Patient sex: M
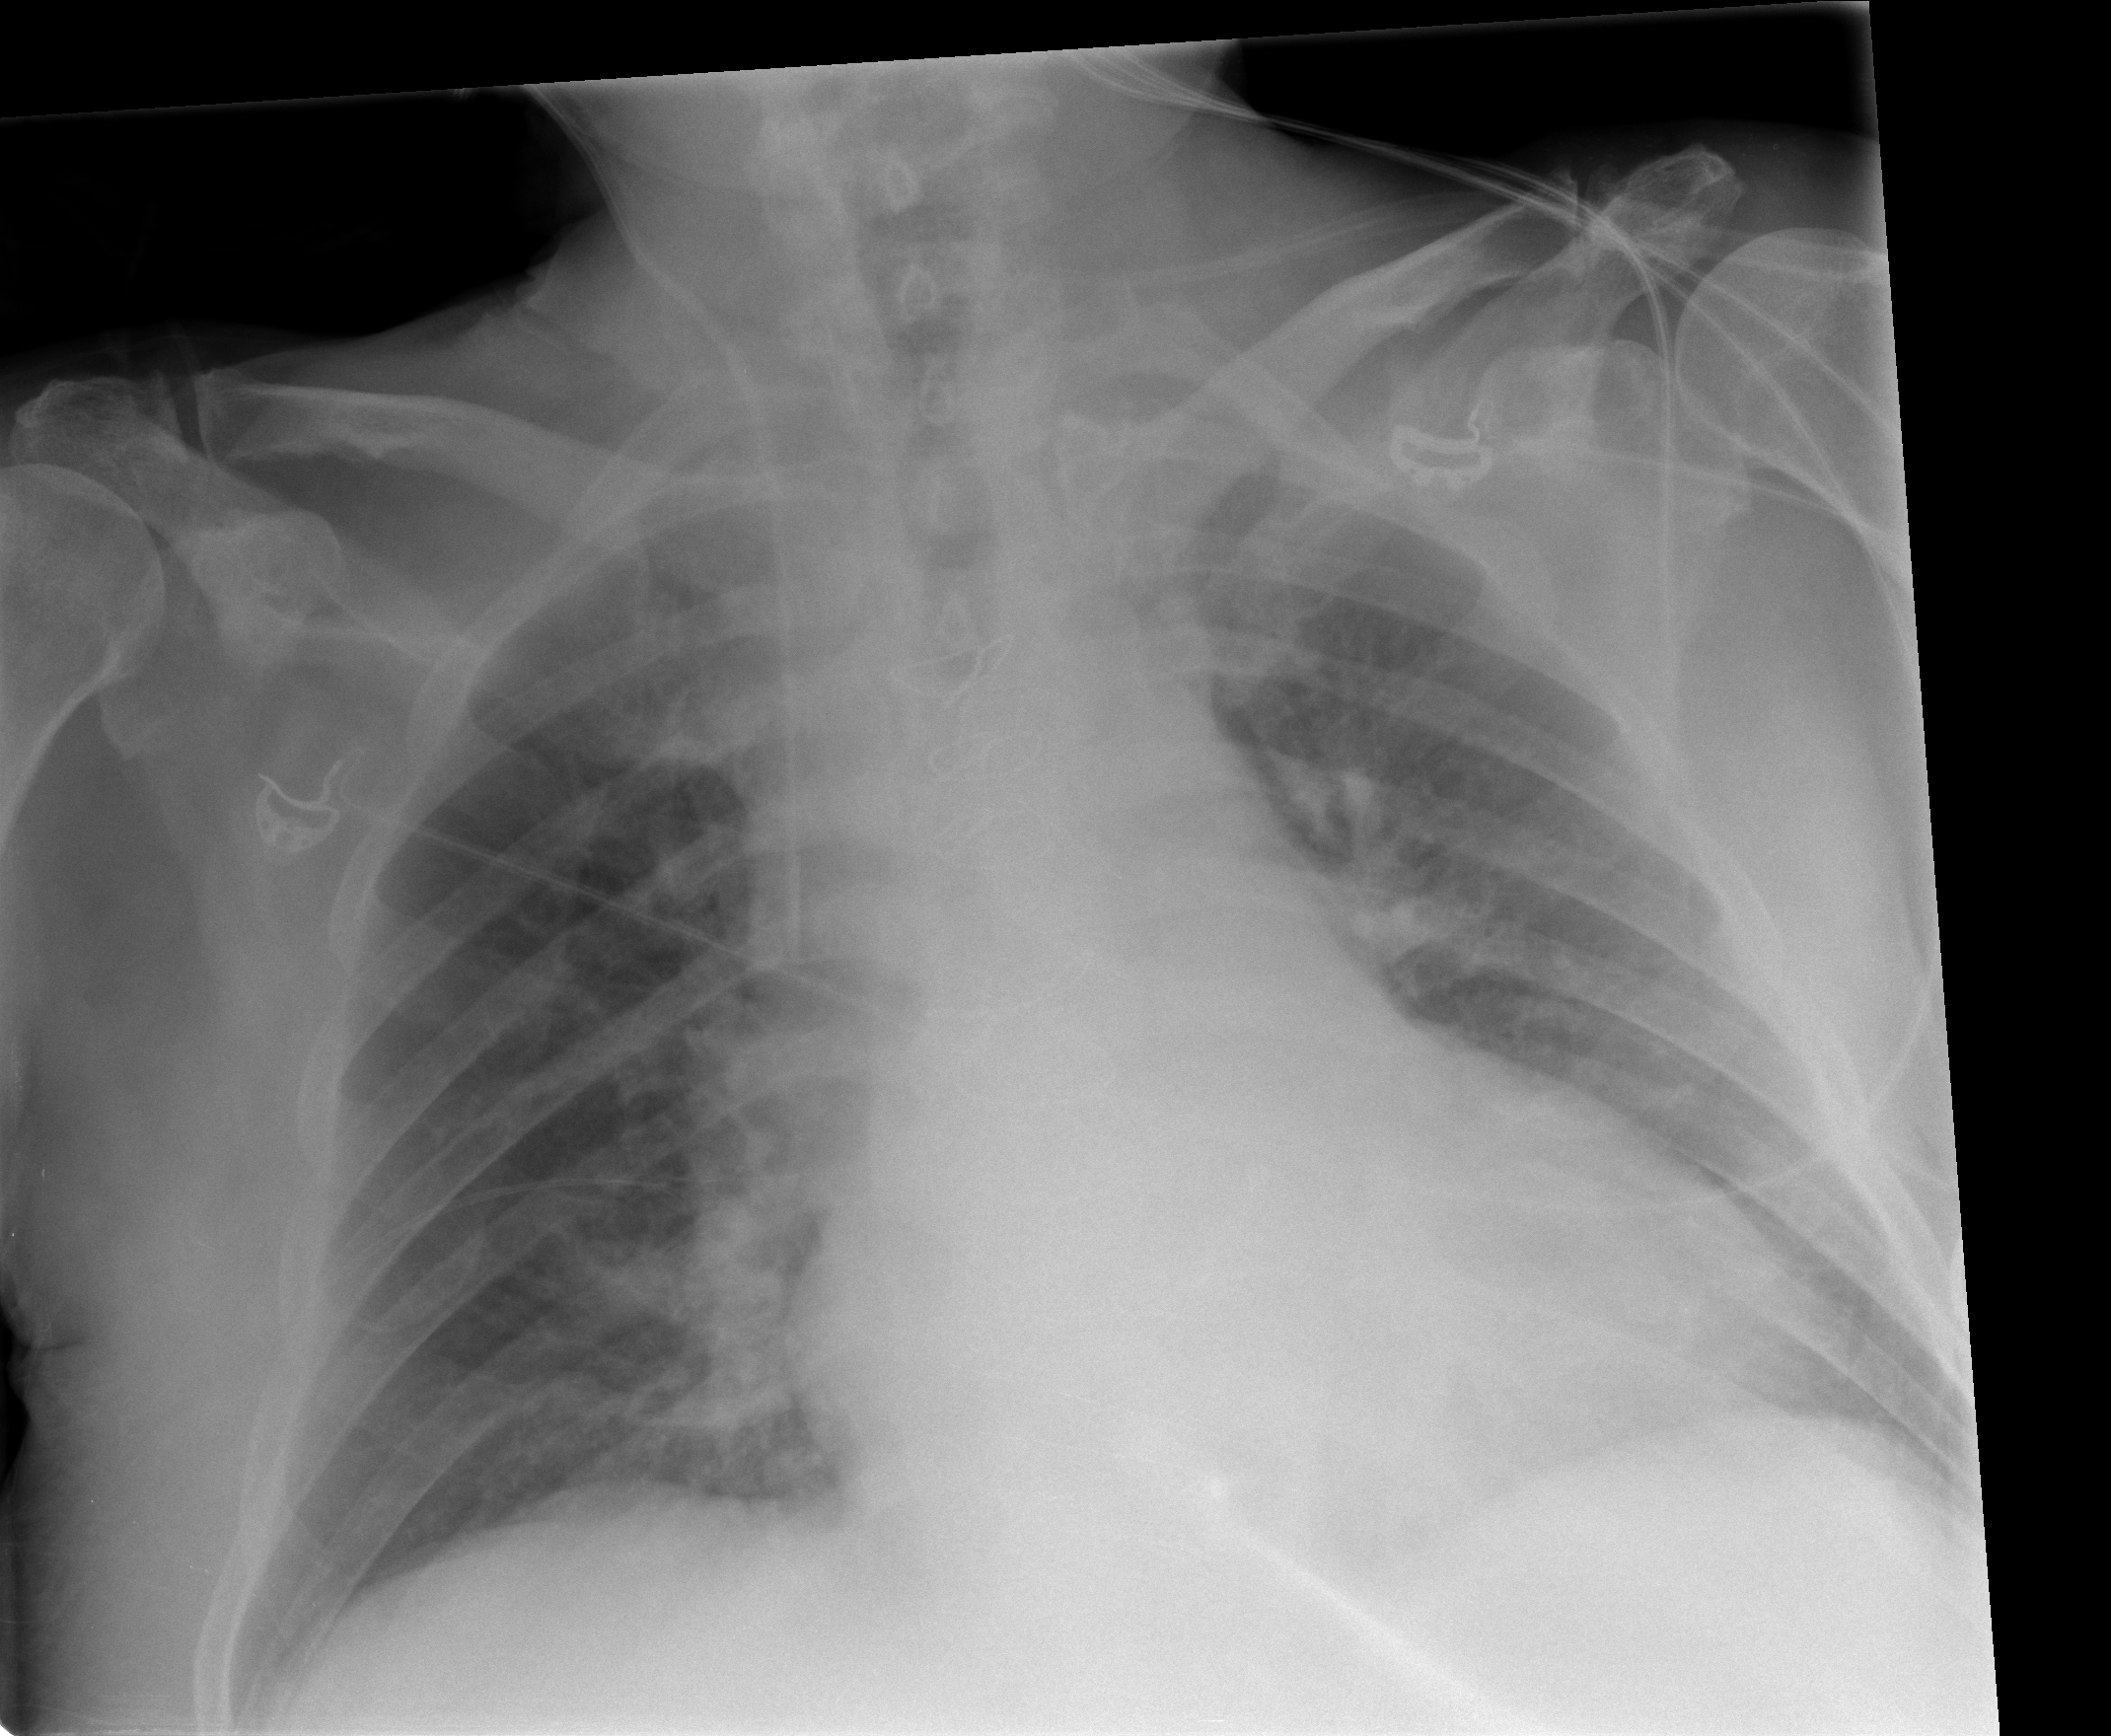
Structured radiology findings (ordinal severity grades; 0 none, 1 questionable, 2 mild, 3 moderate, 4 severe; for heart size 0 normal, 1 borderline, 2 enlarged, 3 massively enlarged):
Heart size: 2
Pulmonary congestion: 1
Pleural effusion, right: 0
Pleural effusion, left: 0
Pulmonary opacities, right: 2
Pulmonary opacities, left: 0
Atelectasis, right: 2
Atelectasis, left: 0